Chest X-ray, AP view. Patient: 63 years old, sex M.
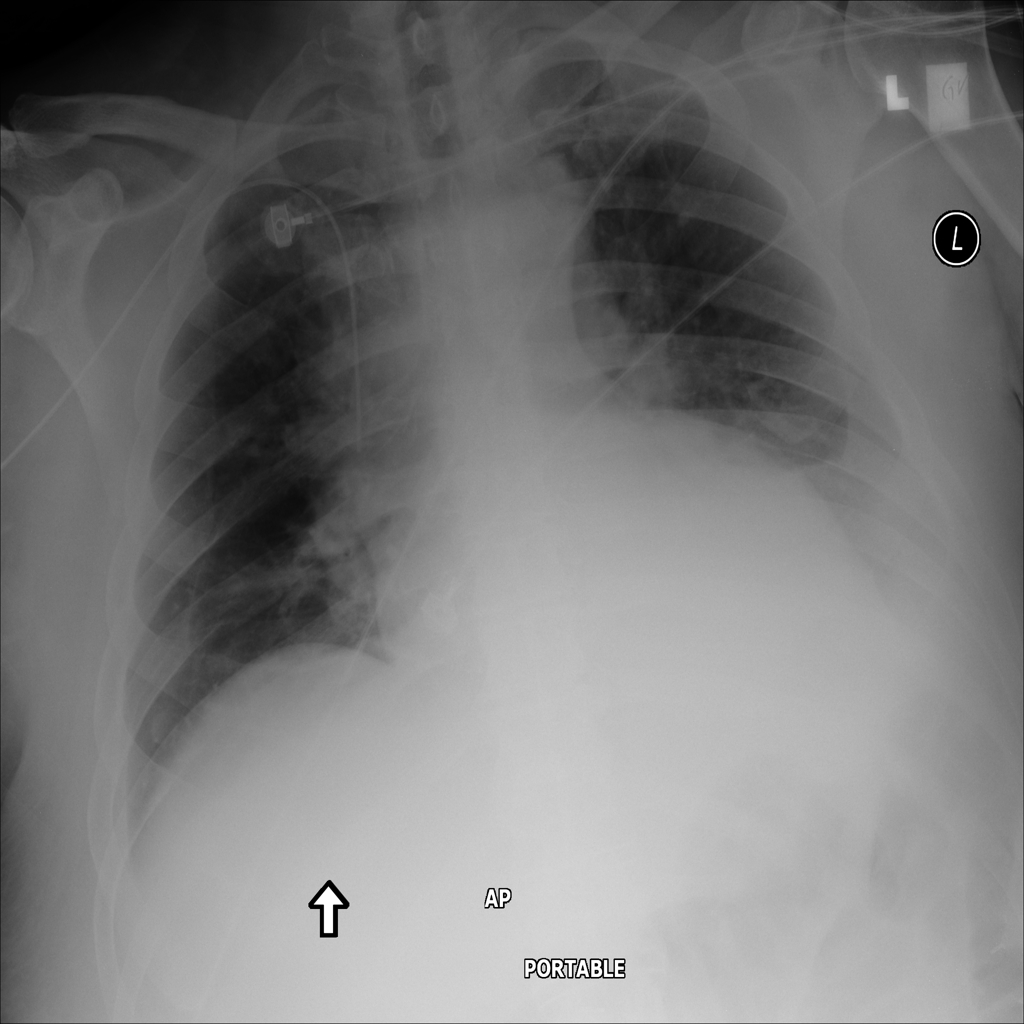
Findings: Atelectasis, Infiltration